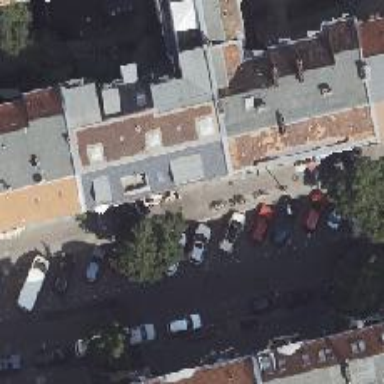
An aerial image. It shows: Bicycle parking located on the sidewalk.